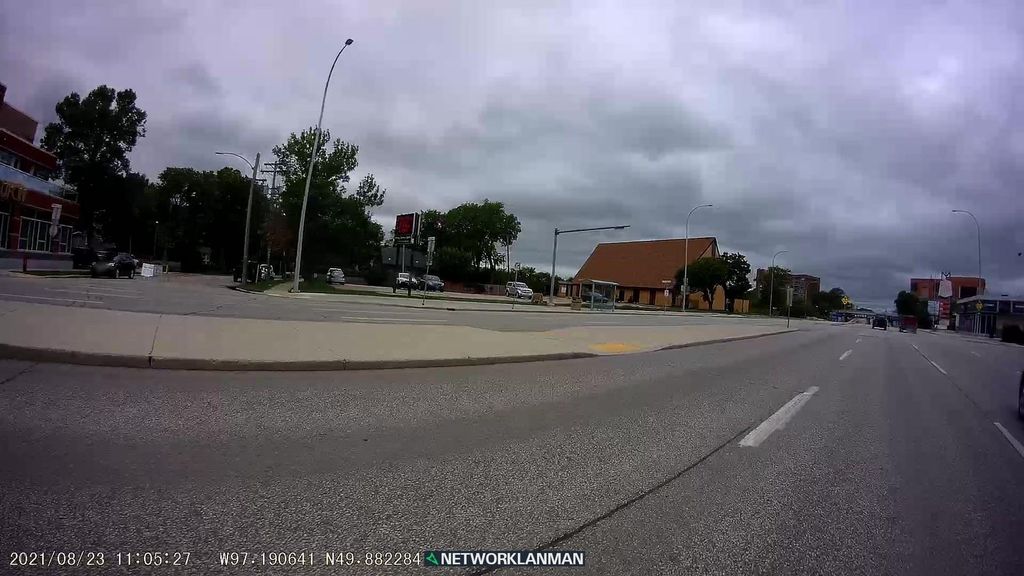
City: winnipeg